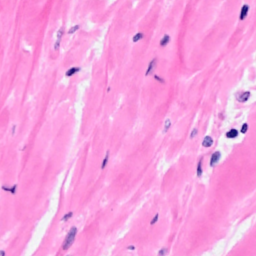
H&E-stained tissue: Breast